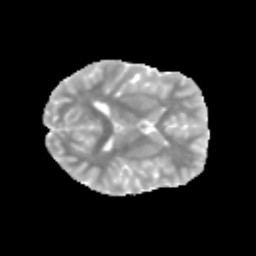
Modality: MD
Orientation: axial
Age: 13
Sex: male
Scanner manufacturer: siemens
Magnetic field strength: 3 T
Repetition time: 3.8 s
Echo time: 0.07 s